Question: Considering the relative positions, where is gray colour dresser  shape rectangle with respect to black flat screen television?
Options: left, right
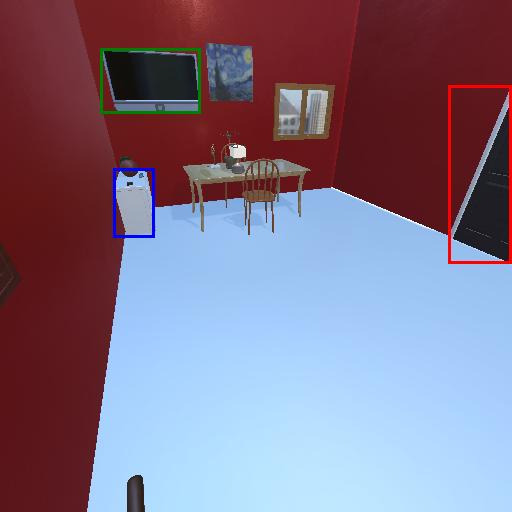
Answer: left